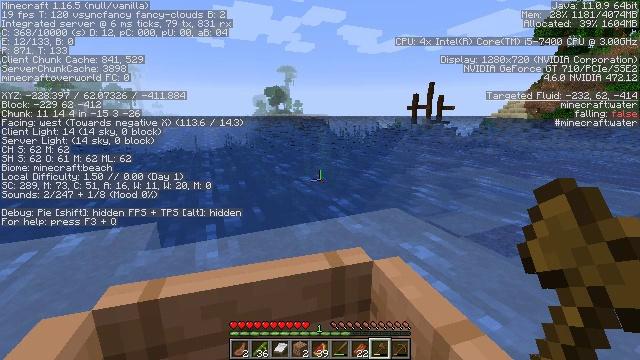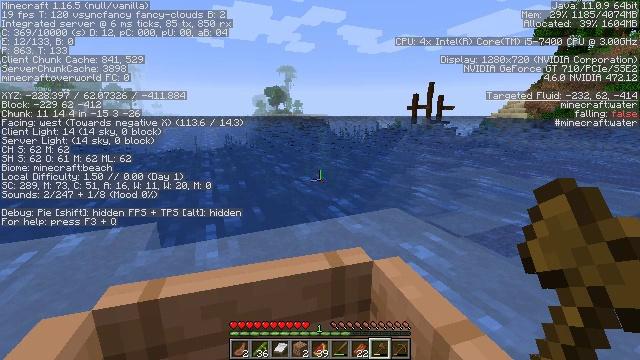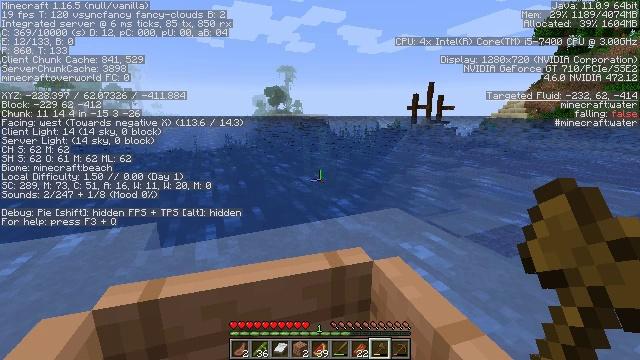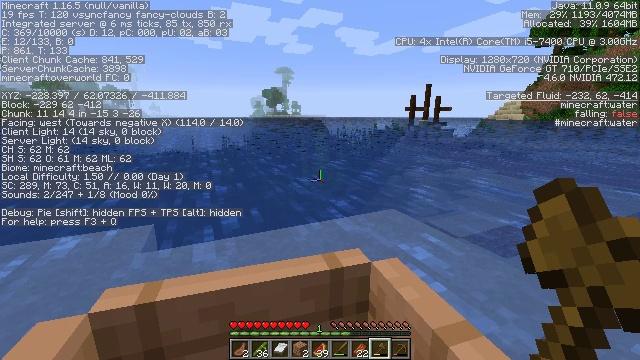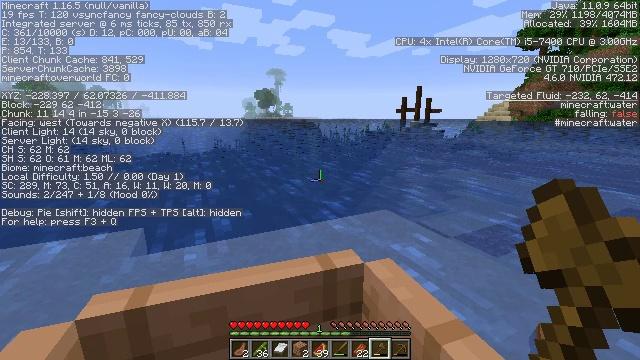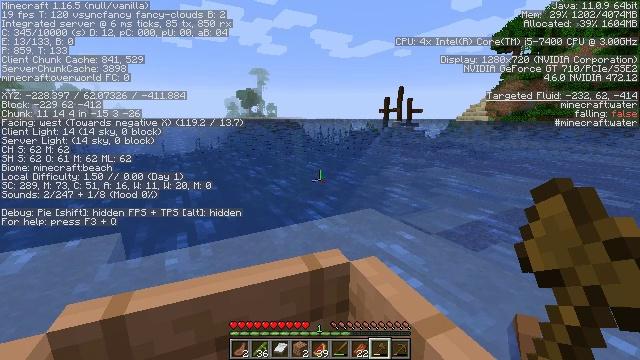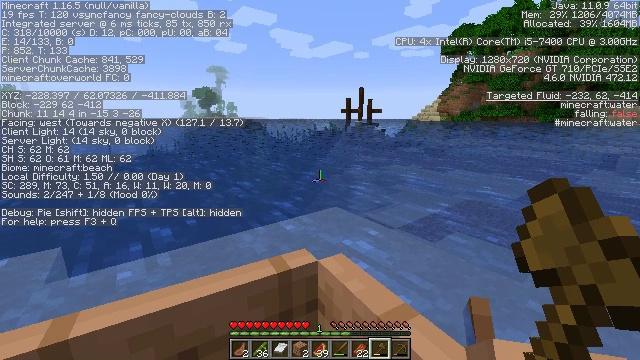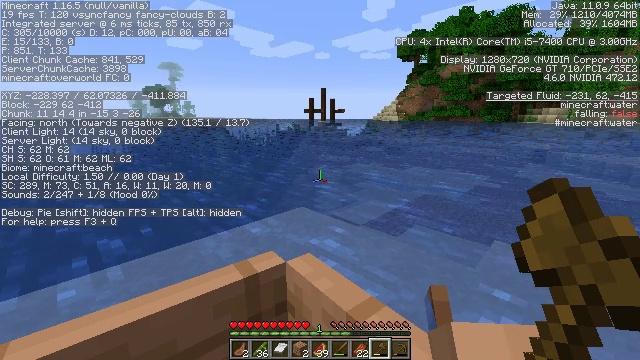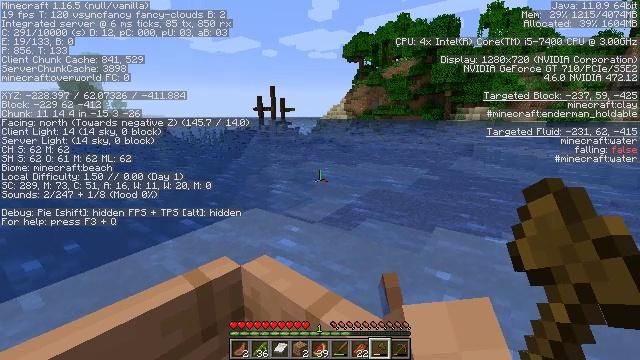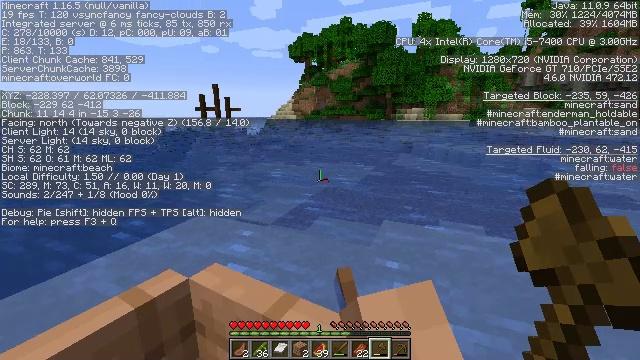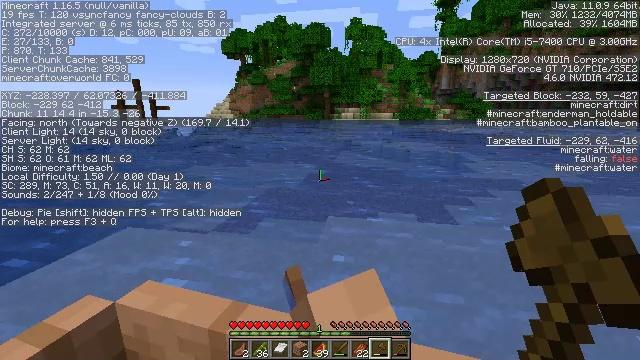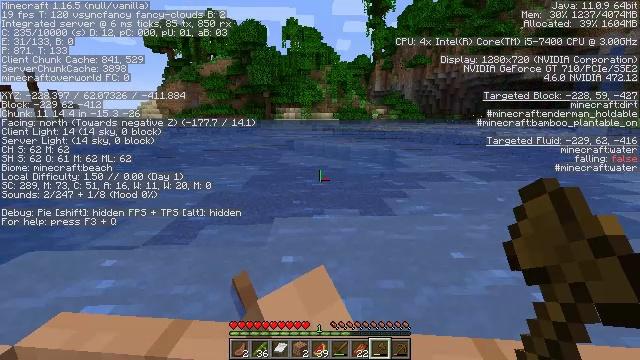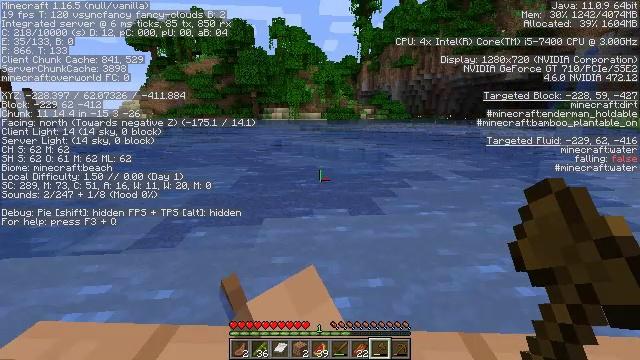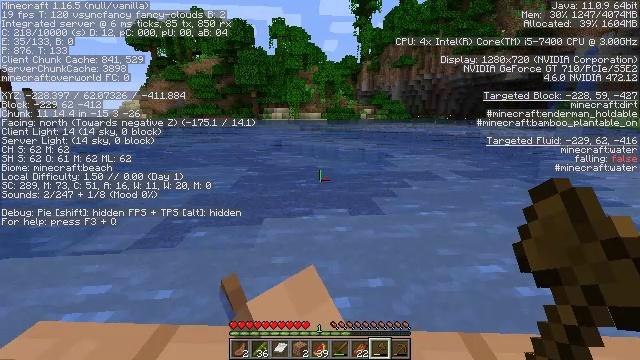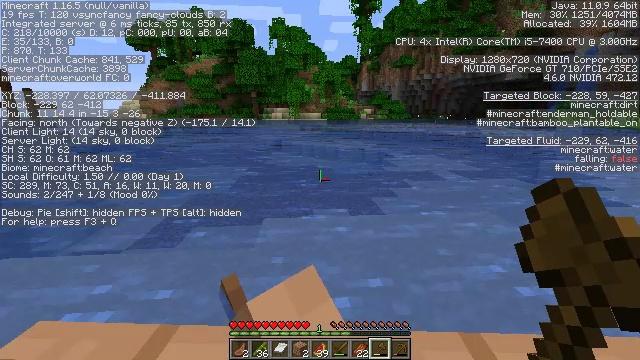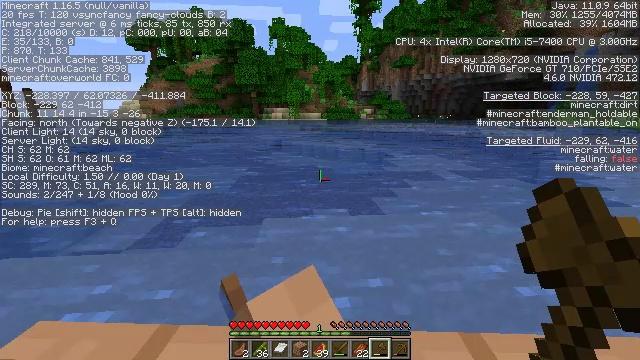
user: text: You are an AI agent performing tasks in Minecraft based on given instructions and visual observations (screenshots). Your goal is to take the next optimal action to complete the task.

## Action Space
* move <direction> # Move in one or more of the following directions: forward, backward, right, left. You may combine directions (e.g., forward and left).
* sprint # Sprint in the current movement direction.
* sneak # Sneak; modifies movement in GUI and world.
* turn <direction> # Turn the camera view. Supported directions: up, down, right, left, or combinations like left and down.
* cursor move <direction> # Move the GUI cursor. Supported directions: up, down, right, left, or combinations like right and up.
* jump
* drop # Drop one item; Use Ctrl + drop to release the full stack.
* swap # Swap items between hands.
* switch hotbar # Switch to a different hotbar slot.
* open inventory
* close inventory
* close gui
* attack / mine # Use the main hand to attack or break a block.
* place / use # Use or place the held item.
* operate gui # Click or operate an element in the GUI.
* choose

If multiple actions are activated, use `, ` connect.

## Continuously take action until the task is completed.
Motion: motion action
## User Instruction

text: Break the kelp plant in the ocean.
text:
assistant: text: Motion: no_op
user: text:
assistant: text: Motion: no_op
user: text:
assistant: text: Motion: no_op
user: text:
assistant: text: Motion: turn right
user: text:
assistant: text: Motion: turn right
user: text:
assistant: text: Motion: turn right
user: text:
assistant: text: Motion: turn right
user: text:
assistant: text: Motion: turn right
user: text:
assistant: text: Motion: turn right
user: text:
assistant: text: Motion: turn right
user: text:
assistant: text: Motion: turn right
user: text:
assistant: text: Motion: turn right
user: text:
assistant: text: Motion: no_op
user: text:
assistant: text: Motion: no_op
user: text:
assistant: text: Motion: no_op
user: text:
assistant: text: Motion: no_op
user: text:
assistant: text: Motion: no_op
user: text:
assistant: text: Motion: no_op
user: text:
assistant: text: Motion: no_op
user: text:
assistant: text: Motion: no_op
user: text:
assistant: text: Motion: no_op
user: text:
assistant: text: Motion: no_op
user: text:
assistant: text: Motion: no_op
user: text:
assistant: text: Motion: no_op
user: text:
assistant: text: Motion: no_op
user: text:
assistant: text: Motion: no_op
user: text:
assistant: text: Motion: no_op
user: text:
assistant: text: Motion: turn left
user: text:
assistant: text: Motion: no_op
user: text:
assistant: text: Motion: no_op